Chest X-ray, PA view. Patient: 65 years old, sex M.
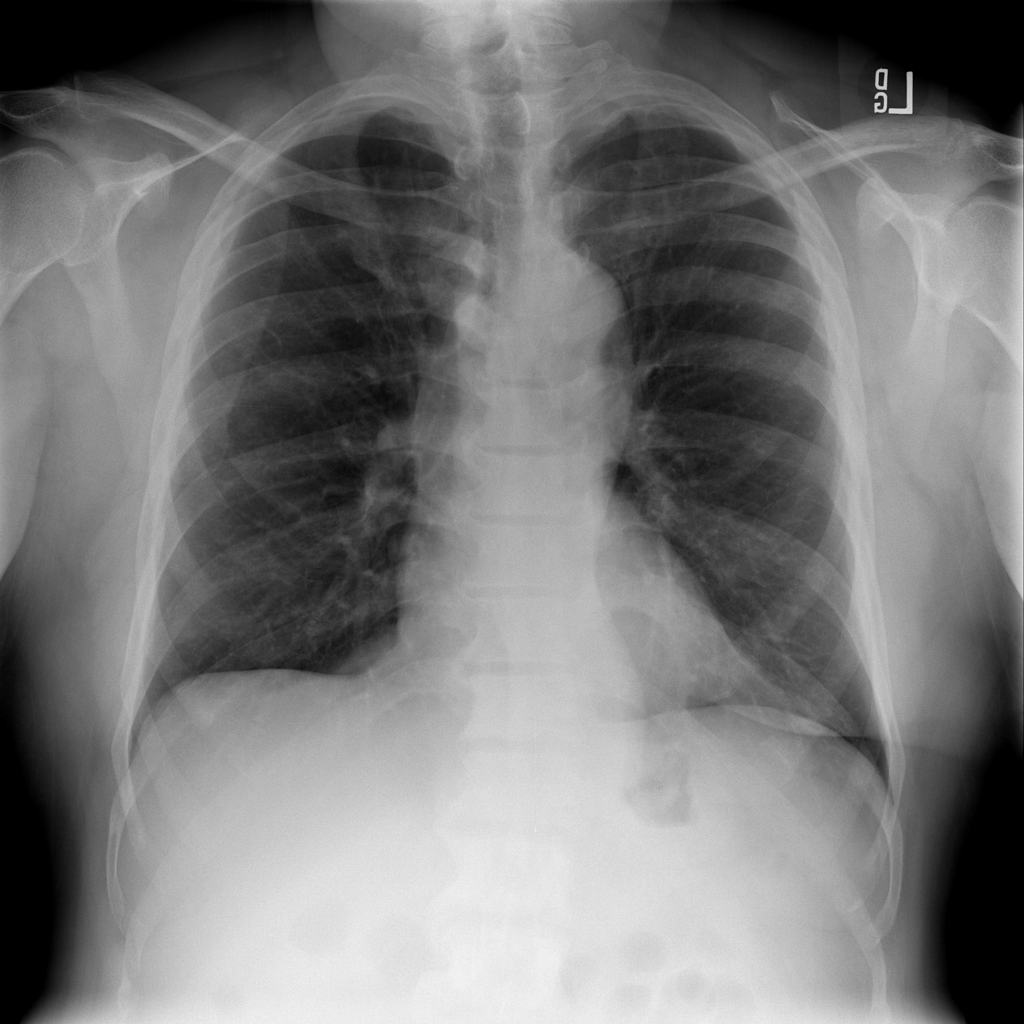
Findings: No Finding